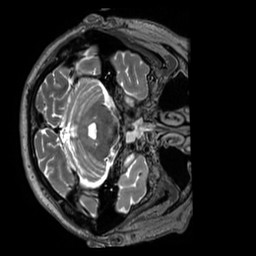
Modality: T2w
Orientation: axial
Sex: male
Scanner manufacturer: siemens
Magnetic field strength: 3 T
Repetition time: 3.2 s
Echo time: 0.409 s